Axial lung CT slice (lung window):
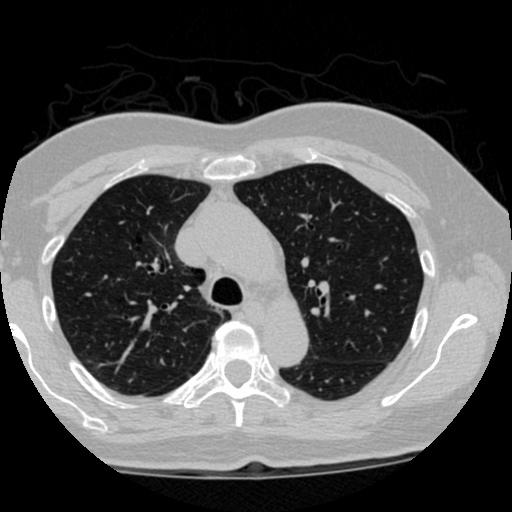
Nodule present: no